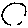
Label: circle